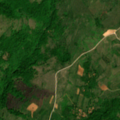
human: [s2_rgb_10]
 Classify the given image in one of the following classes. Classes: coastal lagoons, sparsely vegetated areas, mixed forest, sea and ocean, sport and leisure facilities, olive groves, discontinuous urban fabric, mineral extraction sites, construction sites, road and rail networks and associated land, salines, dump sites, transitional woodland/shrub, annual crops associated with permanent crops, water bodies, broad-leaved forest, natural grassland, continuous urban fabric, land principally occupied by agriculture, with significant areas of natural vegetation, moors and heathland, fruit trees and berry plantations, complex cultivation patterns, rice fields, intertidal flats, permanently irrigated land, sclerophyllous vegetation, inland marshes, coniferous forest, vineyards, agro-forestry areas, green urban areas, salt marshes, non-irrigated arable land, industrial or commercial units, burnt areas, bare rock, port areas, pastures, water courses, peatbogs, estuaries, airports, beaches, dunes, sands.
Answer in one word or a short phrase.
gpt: non-irrigated arable land, pastures, complex cultivation patterns, land principally occupied by agriculture, with significant areas of natural vegetation, broad-leaved forest